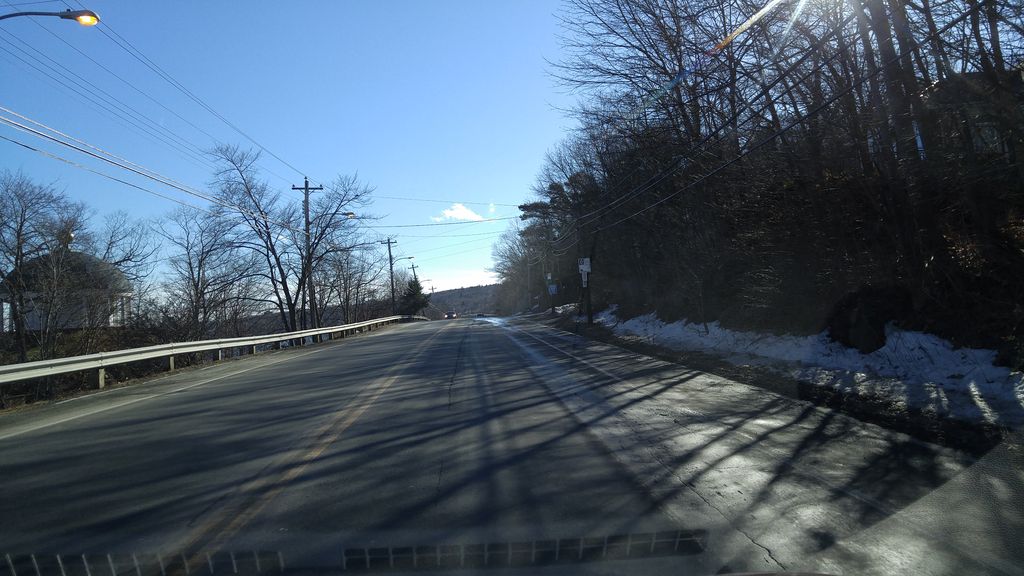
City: halifax